Interaction volume radius: 10 \u00c5
Interaction volume height: 20 \u00c5
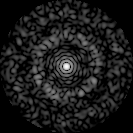
Disorder parameter: 0.834